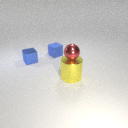
small blue metal cube to the left of large yellow metal cylinder